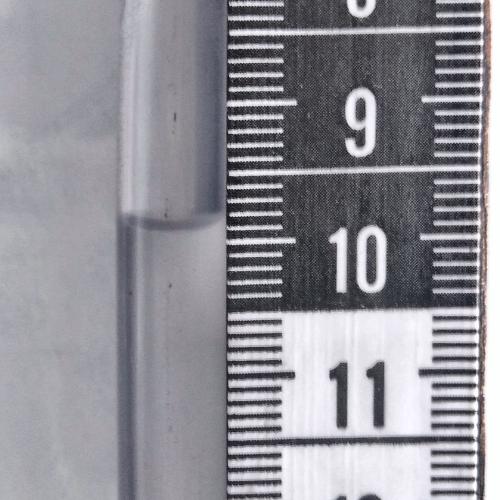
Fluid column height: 9.9 cm